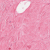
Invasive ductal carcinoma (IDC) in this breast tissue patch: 0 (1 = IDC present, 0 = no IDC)